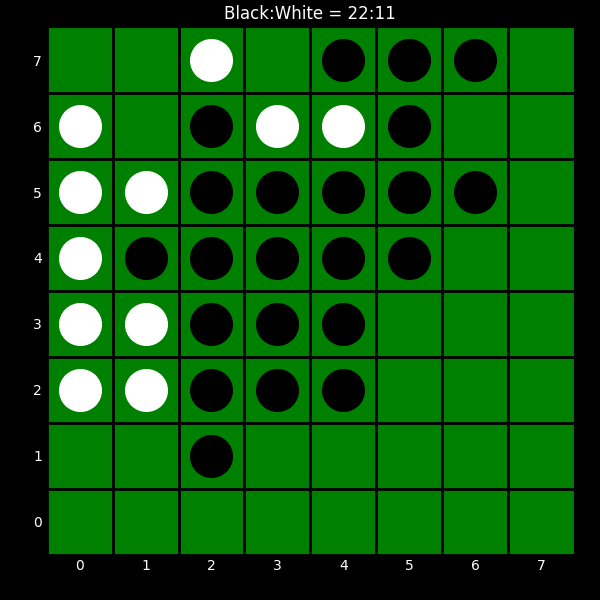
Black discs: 22
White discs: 11